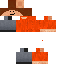
A male human skin with medium skin, wearing brown long hair dressed in a red hoodie and gray pants, featuring a closed mouth.